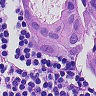
Metastatic tissue present: yes